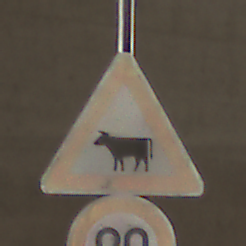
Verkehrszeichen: ViehtriebRechts
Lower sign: Geschwindigkeit90
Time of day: Midday
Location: Roofed (Tunnel)
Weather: NotSpecified
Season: NotSpecified
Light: Natural